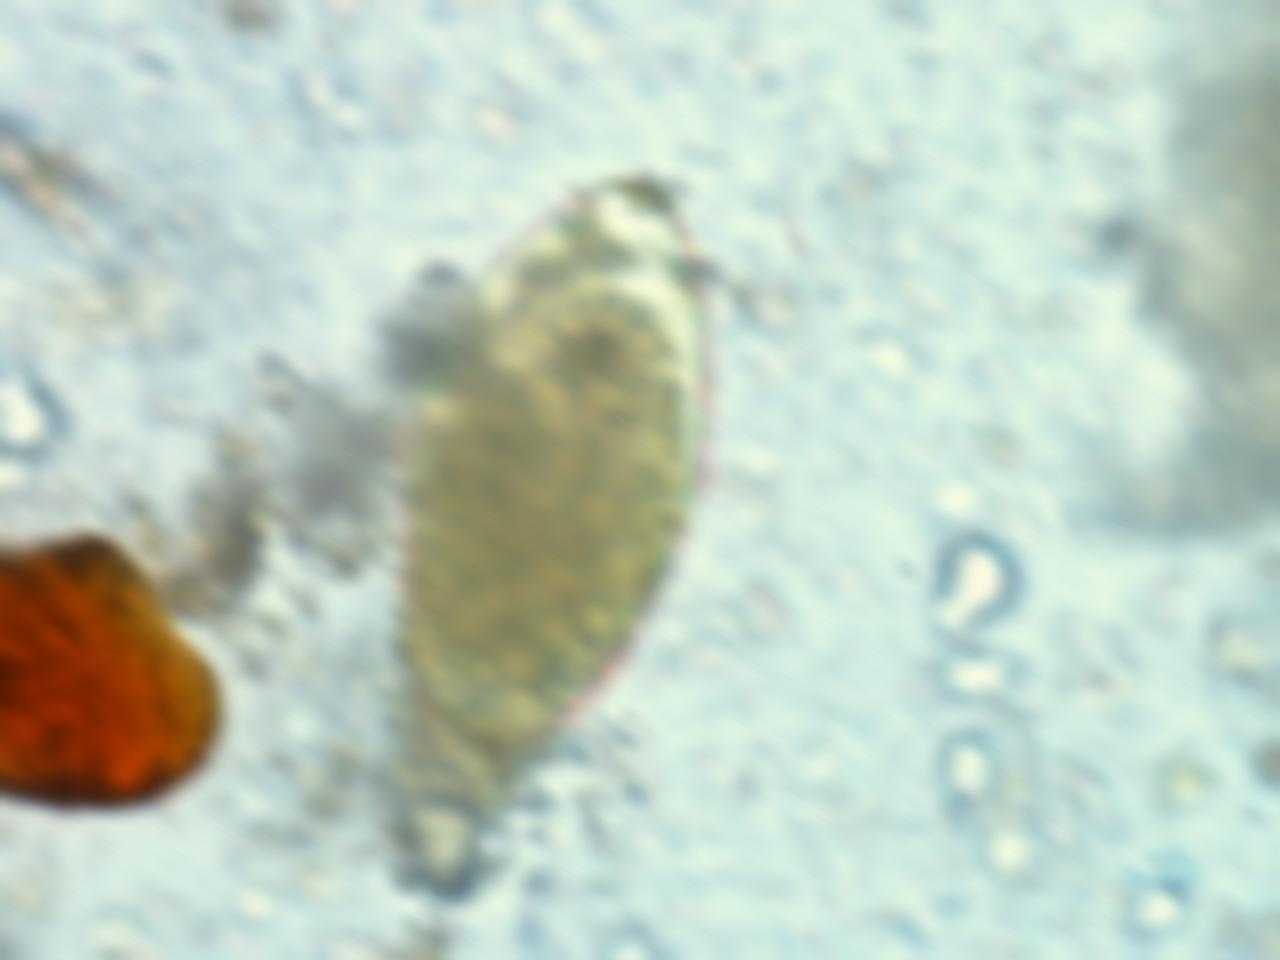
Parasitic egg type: Fasciolopsis buski